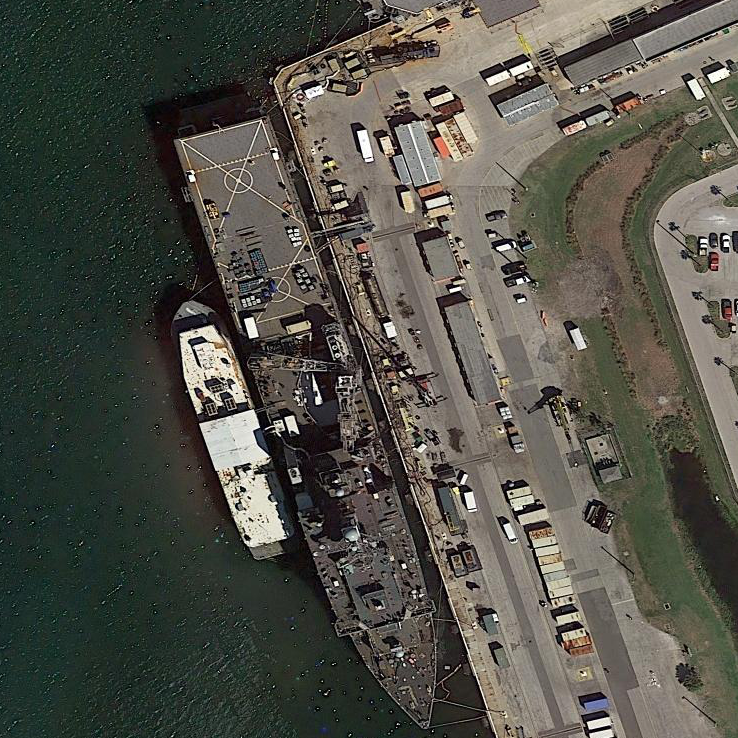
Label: Whitby_Island-class_dock_landing_ship